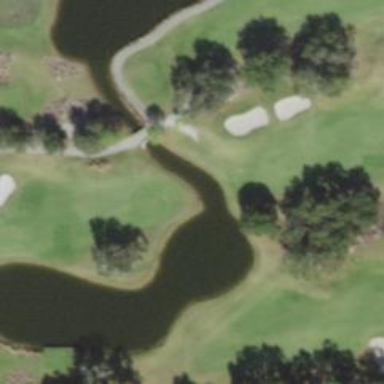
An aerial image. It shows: View of golf hole.